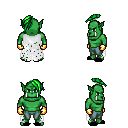
a pixel art fantasy rpg character, male body template, orc, green skin, white tattered cape, teal pants, green long mohawk hairstyle, gold gloves, black slippers, four views (front, back, left, right), 2x2 character sprite sheet, small pixel art, hard edges, no anti-aliasing